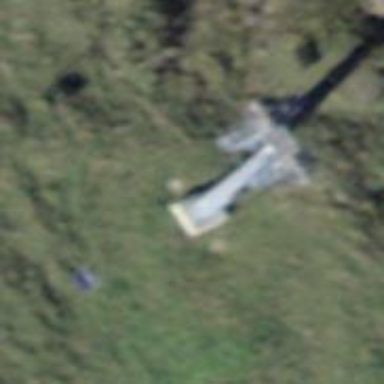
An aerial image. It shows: Pylon used for aerialway.